Question: I've set up my JDK_HOME, JAVA_HOME, and PATH variables to their appropriate values. I've also installed both a 64 and 32 bit JDK and JRE. When I try to load the Intelij IDEA, it freezes and doesn't show the progress bar (see screenshot). It loads after ~5 hours, but that is obviously taking too long.

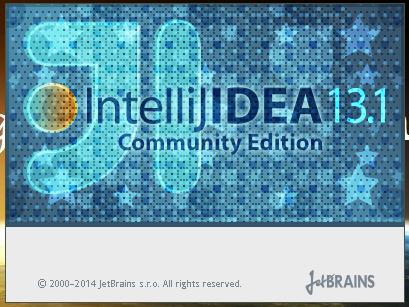
Answer: The problem was actually my antivirus (avast). After fixing that, it launched in <1min.